Aerial crown-view tile of a tropical tree (Barro Colorado Island, Panama), acquired 20250915:
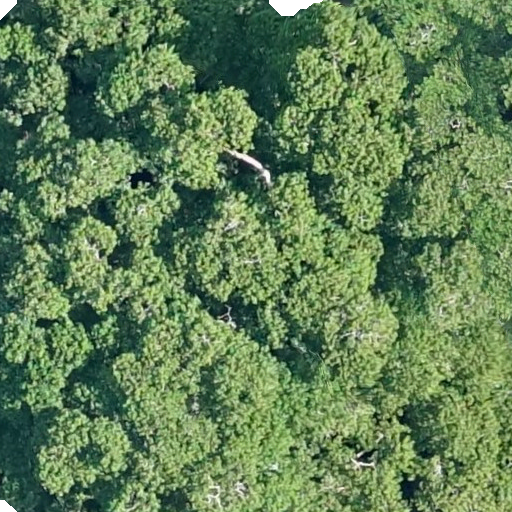
Species: Hura crepitans
GBIF accepted scientific name: Hura crepitans
Crown area: 617.424 m²